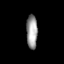
Tissue: prostate
Cell type: Epithelial cells
Senescence score: 0.3394
Nuclear area (px): 368
Mean DAPI intensity: 154.514